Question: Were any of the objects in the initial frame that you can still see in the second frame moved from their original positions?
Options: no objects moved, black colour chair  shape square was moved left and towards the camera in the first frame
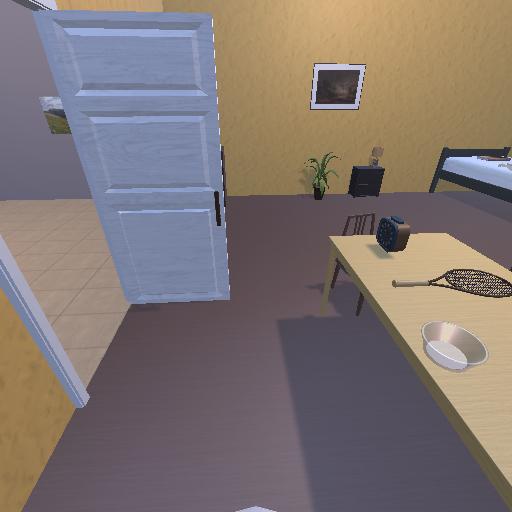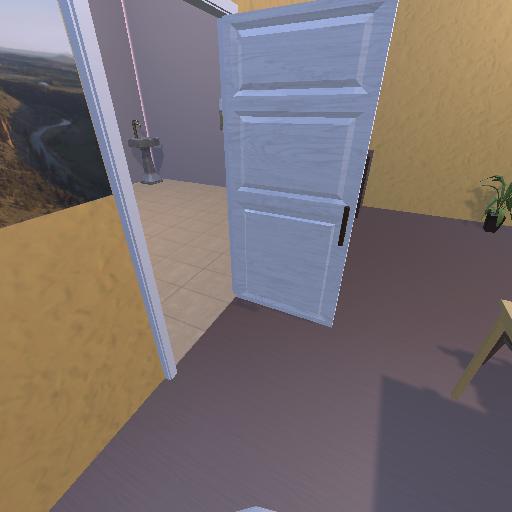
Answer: no objects moved